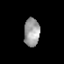
Tissue: prostate
Cell type: T cells
Senescence score: 0.1977
Nuclear area (px): 428
Mean DAPI intensity: 160.486